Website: apple
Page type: payment
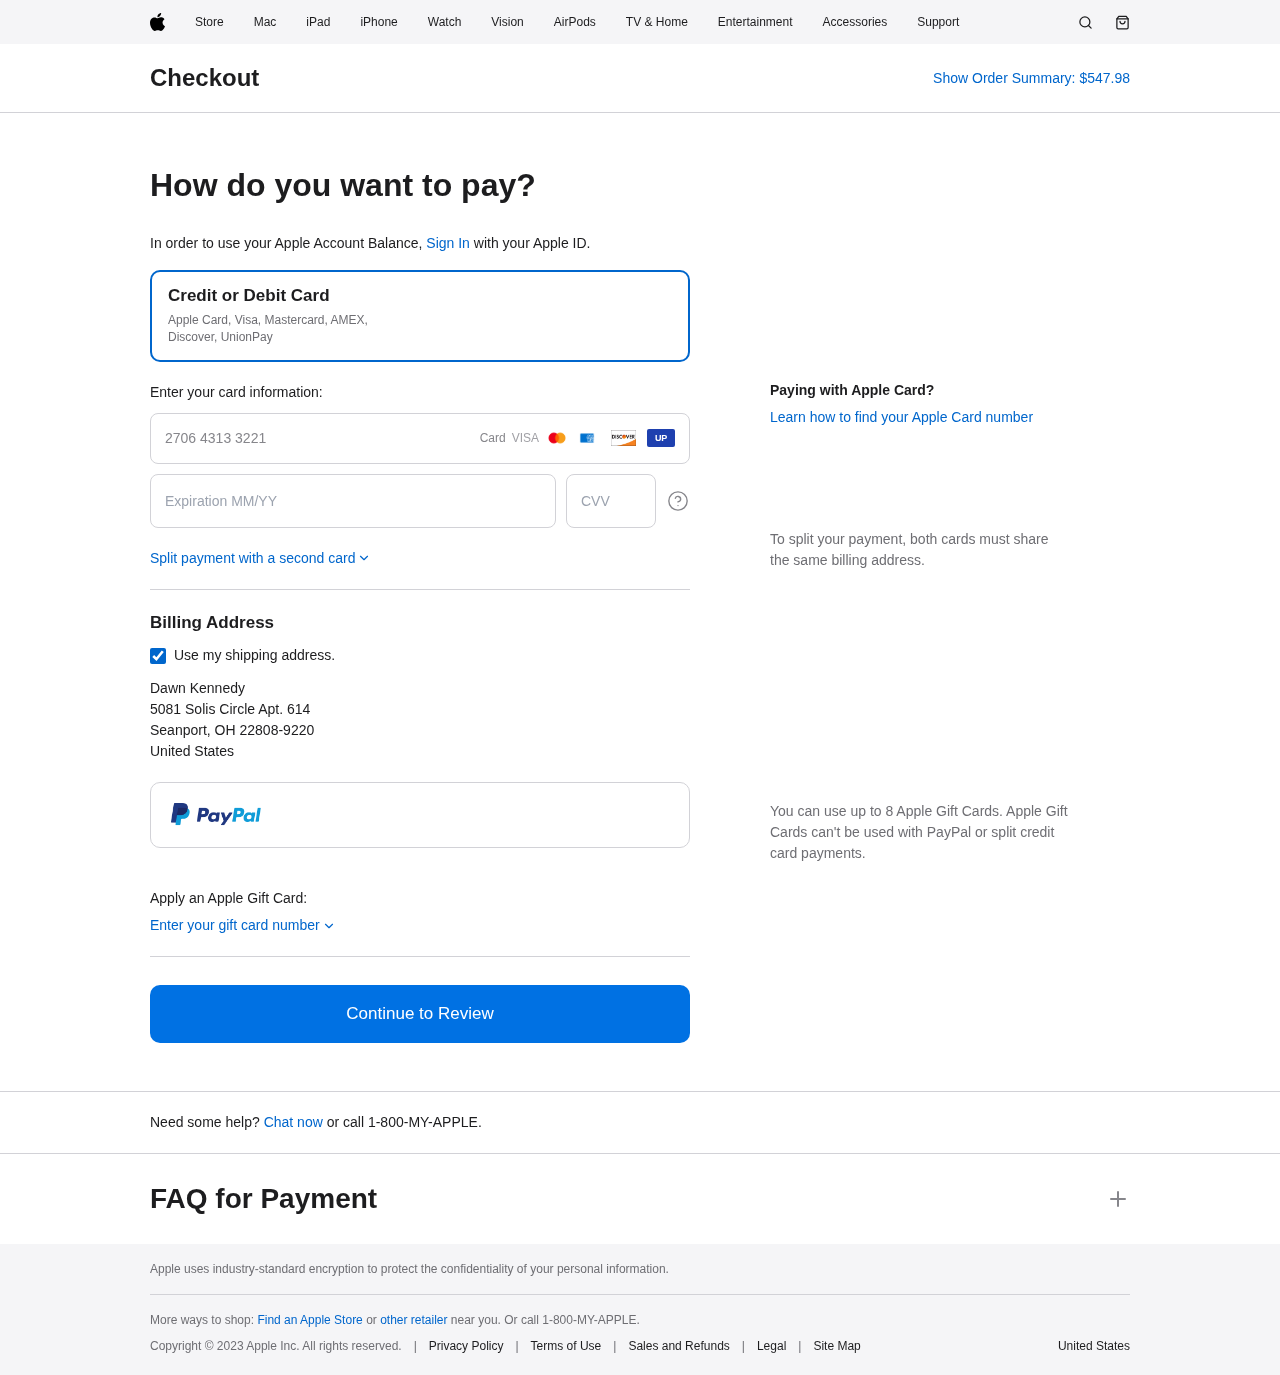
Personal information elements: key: PII_CARD_CVV
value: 791
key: PII_CARD_EXPIRY
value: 08/30
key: PII_CARD_NUMBER
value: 2706 4313 3221 3719
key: PII_COUNTRY
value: United States
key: PII_FULLNAME
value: Dawn Kennedy
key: PII_STREET
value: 5081 Solis Circle Apt. 614
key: PII_CITY_STATE_ZIP
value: Seanport, OH 22808-9220
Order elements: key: ORDER_TOTAL
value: $547.98